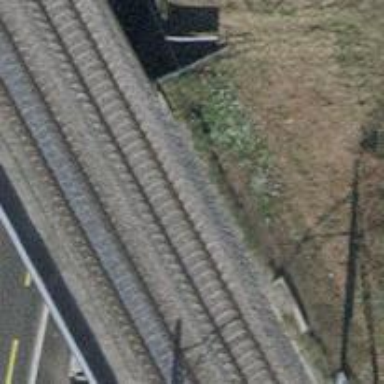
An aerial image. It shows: Bridge with single railway track electrified by contact line.